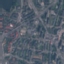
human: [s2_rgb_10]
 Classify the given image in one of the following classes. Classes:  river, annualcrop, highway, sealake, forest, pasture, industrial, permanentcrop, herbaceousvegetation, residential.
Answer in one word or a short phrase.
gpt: Residential